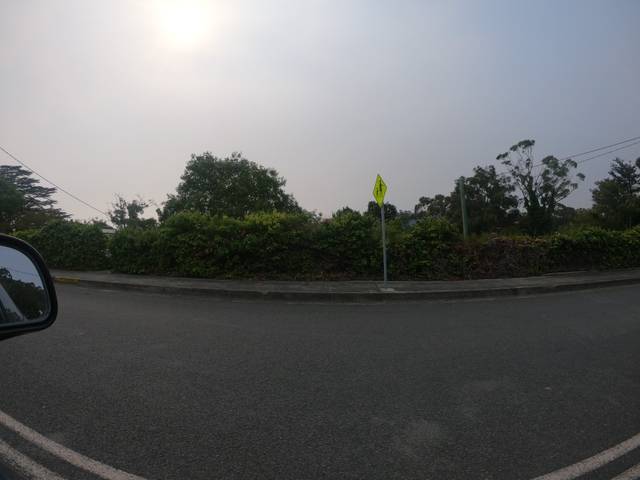
Region: Australia
Coordinates: -34.431, 150.873